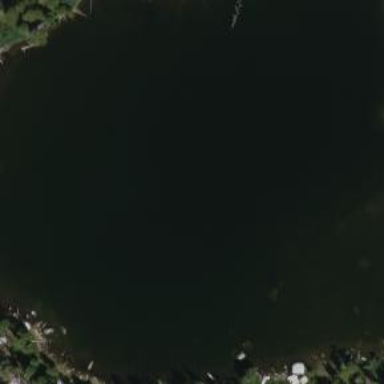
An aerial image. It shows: Serene lake.